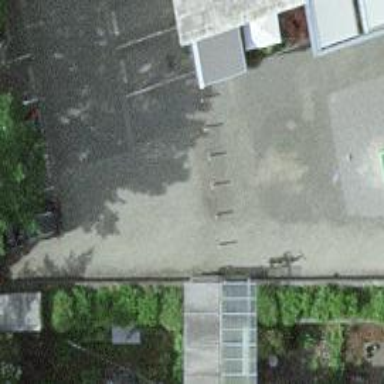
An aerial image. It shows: Bollard barrier.